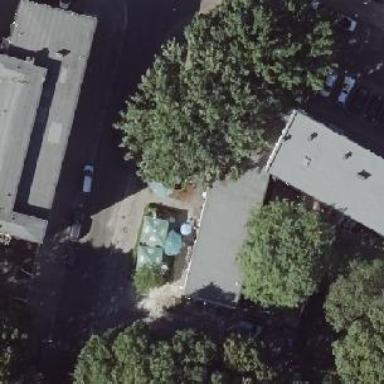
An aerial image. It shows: Pub.